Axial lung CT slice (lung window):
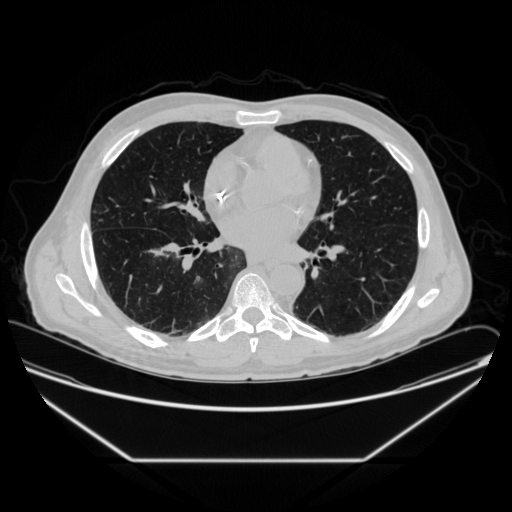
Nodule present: no